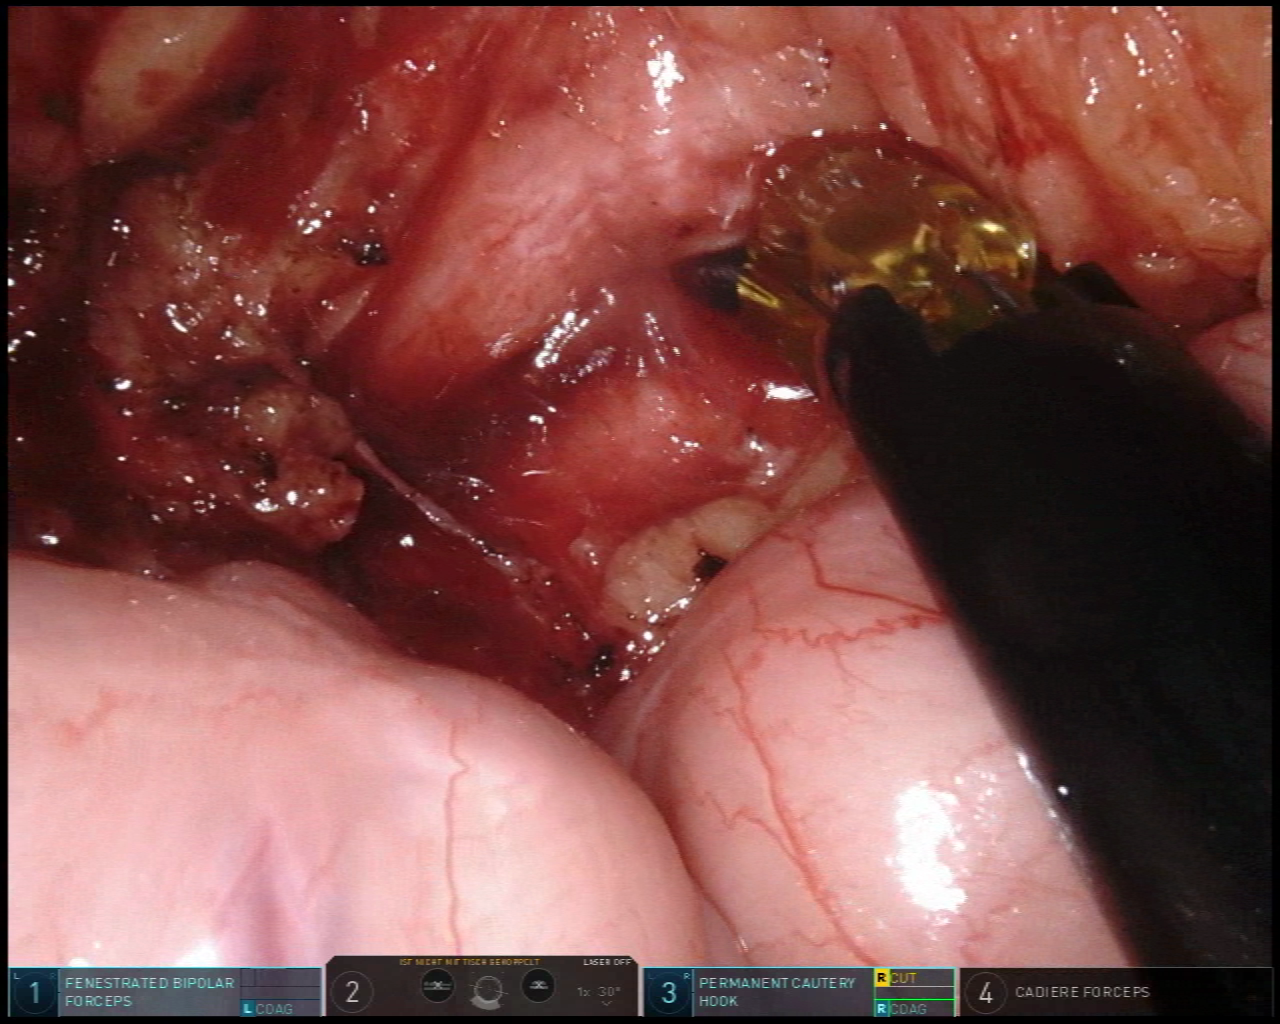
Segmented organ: inferior_mesenteric_artery
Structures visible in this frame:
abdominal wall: no
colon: no
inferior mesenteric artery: yes
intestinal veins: no
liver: no
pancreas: no
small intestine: yes
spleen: no
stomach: no
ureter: no
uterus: no
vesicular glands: no